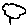
Label: tree